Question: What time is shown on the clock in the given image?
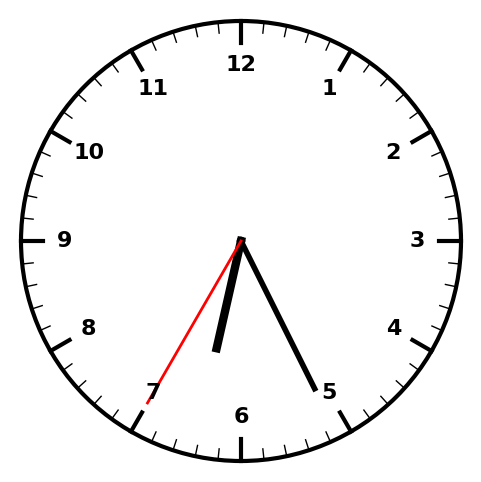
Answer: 06:25:35